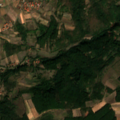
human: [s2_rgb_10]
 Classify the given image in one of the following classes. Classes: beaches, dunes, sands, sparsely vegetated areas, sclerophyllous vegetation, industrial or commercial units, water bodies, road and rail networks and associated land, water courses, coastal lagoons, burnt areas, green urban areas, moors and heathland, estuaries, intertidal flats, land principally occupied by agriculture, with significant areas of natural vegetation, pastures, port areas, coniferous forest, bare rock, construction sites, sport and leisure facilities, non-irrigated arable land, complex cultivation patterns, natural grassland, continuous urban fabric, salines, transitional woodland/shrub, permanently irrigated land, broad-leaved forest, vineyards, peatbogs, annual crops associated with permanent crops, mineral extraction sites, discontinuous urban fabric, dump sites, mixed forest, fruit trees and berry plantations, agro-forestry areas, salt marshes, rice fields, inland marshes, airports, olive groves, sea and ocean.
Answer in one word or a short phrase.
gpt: complex cultivation patterns, land principally occupied by agriculture, with significant areas of natural vegetation, broad-leaved forest